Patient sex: M
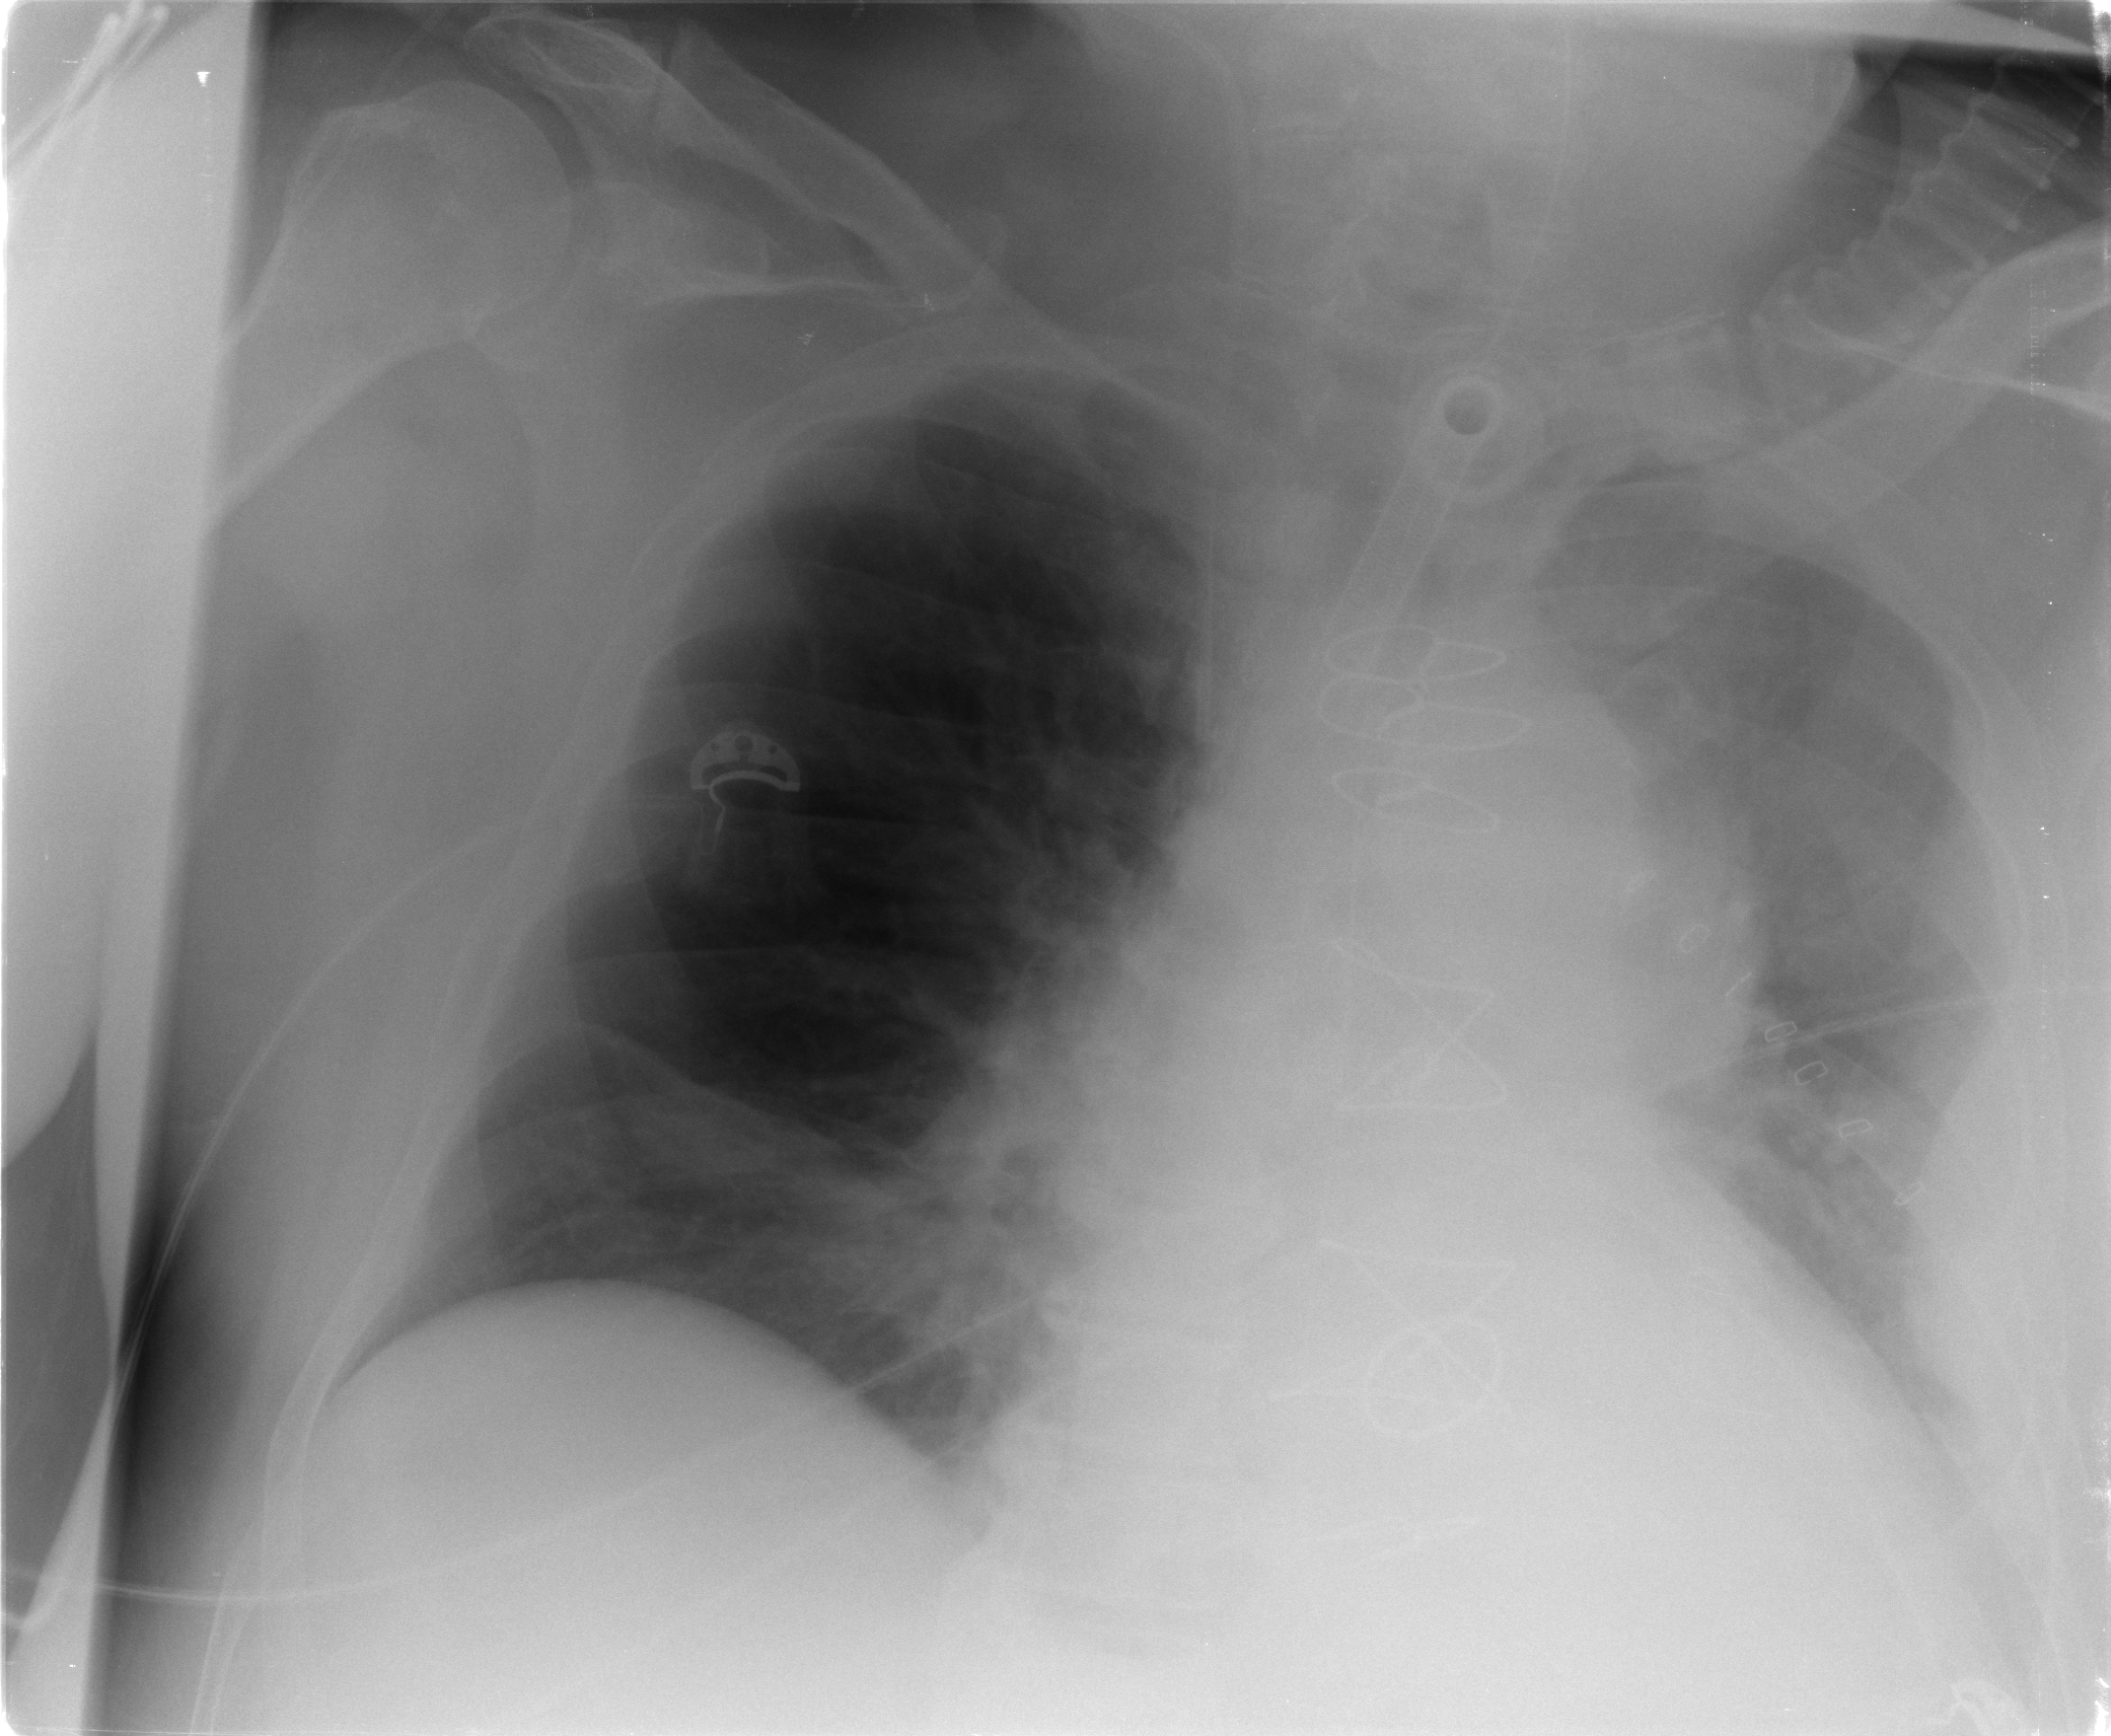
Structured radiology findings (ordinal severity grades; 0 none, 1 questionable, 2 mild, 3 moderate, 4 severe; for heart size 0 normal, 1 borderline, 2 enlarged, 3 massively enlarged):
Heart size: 2
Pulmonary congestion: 2
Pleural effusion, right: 0
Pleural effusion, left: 3
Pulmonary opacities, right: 0
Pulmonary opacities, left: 1
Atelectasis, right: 2
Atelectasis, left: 3